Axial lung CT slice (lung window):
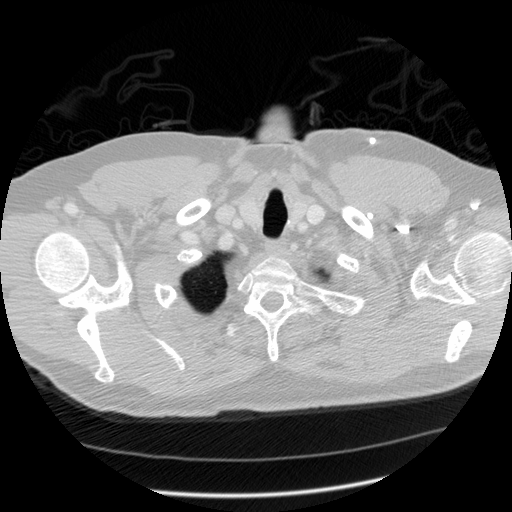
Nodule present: no